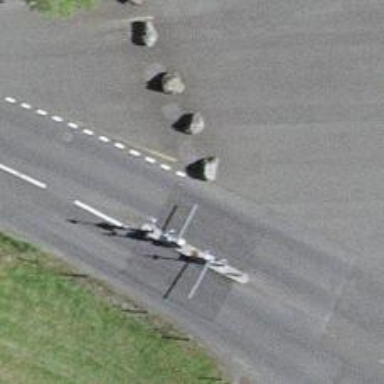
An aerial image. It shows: Block barrier.